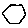
Label: hexagon